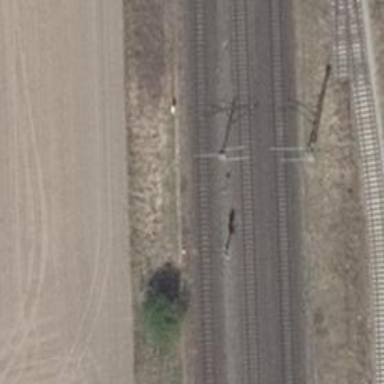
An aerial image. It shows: Railway track with contact lines for electrification.